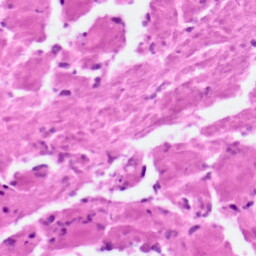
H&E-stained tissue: Pancreatic